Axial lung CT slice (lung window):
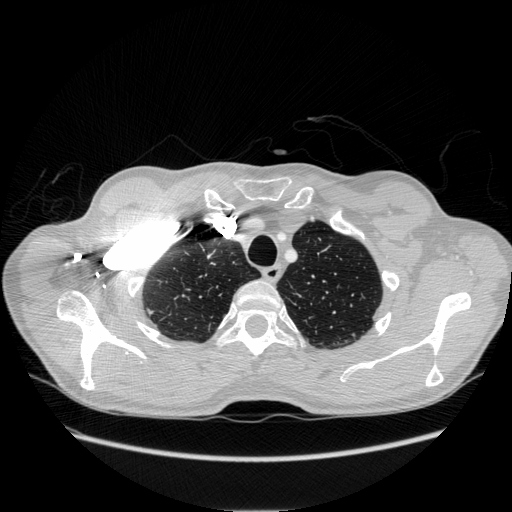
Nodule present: no